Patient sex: F
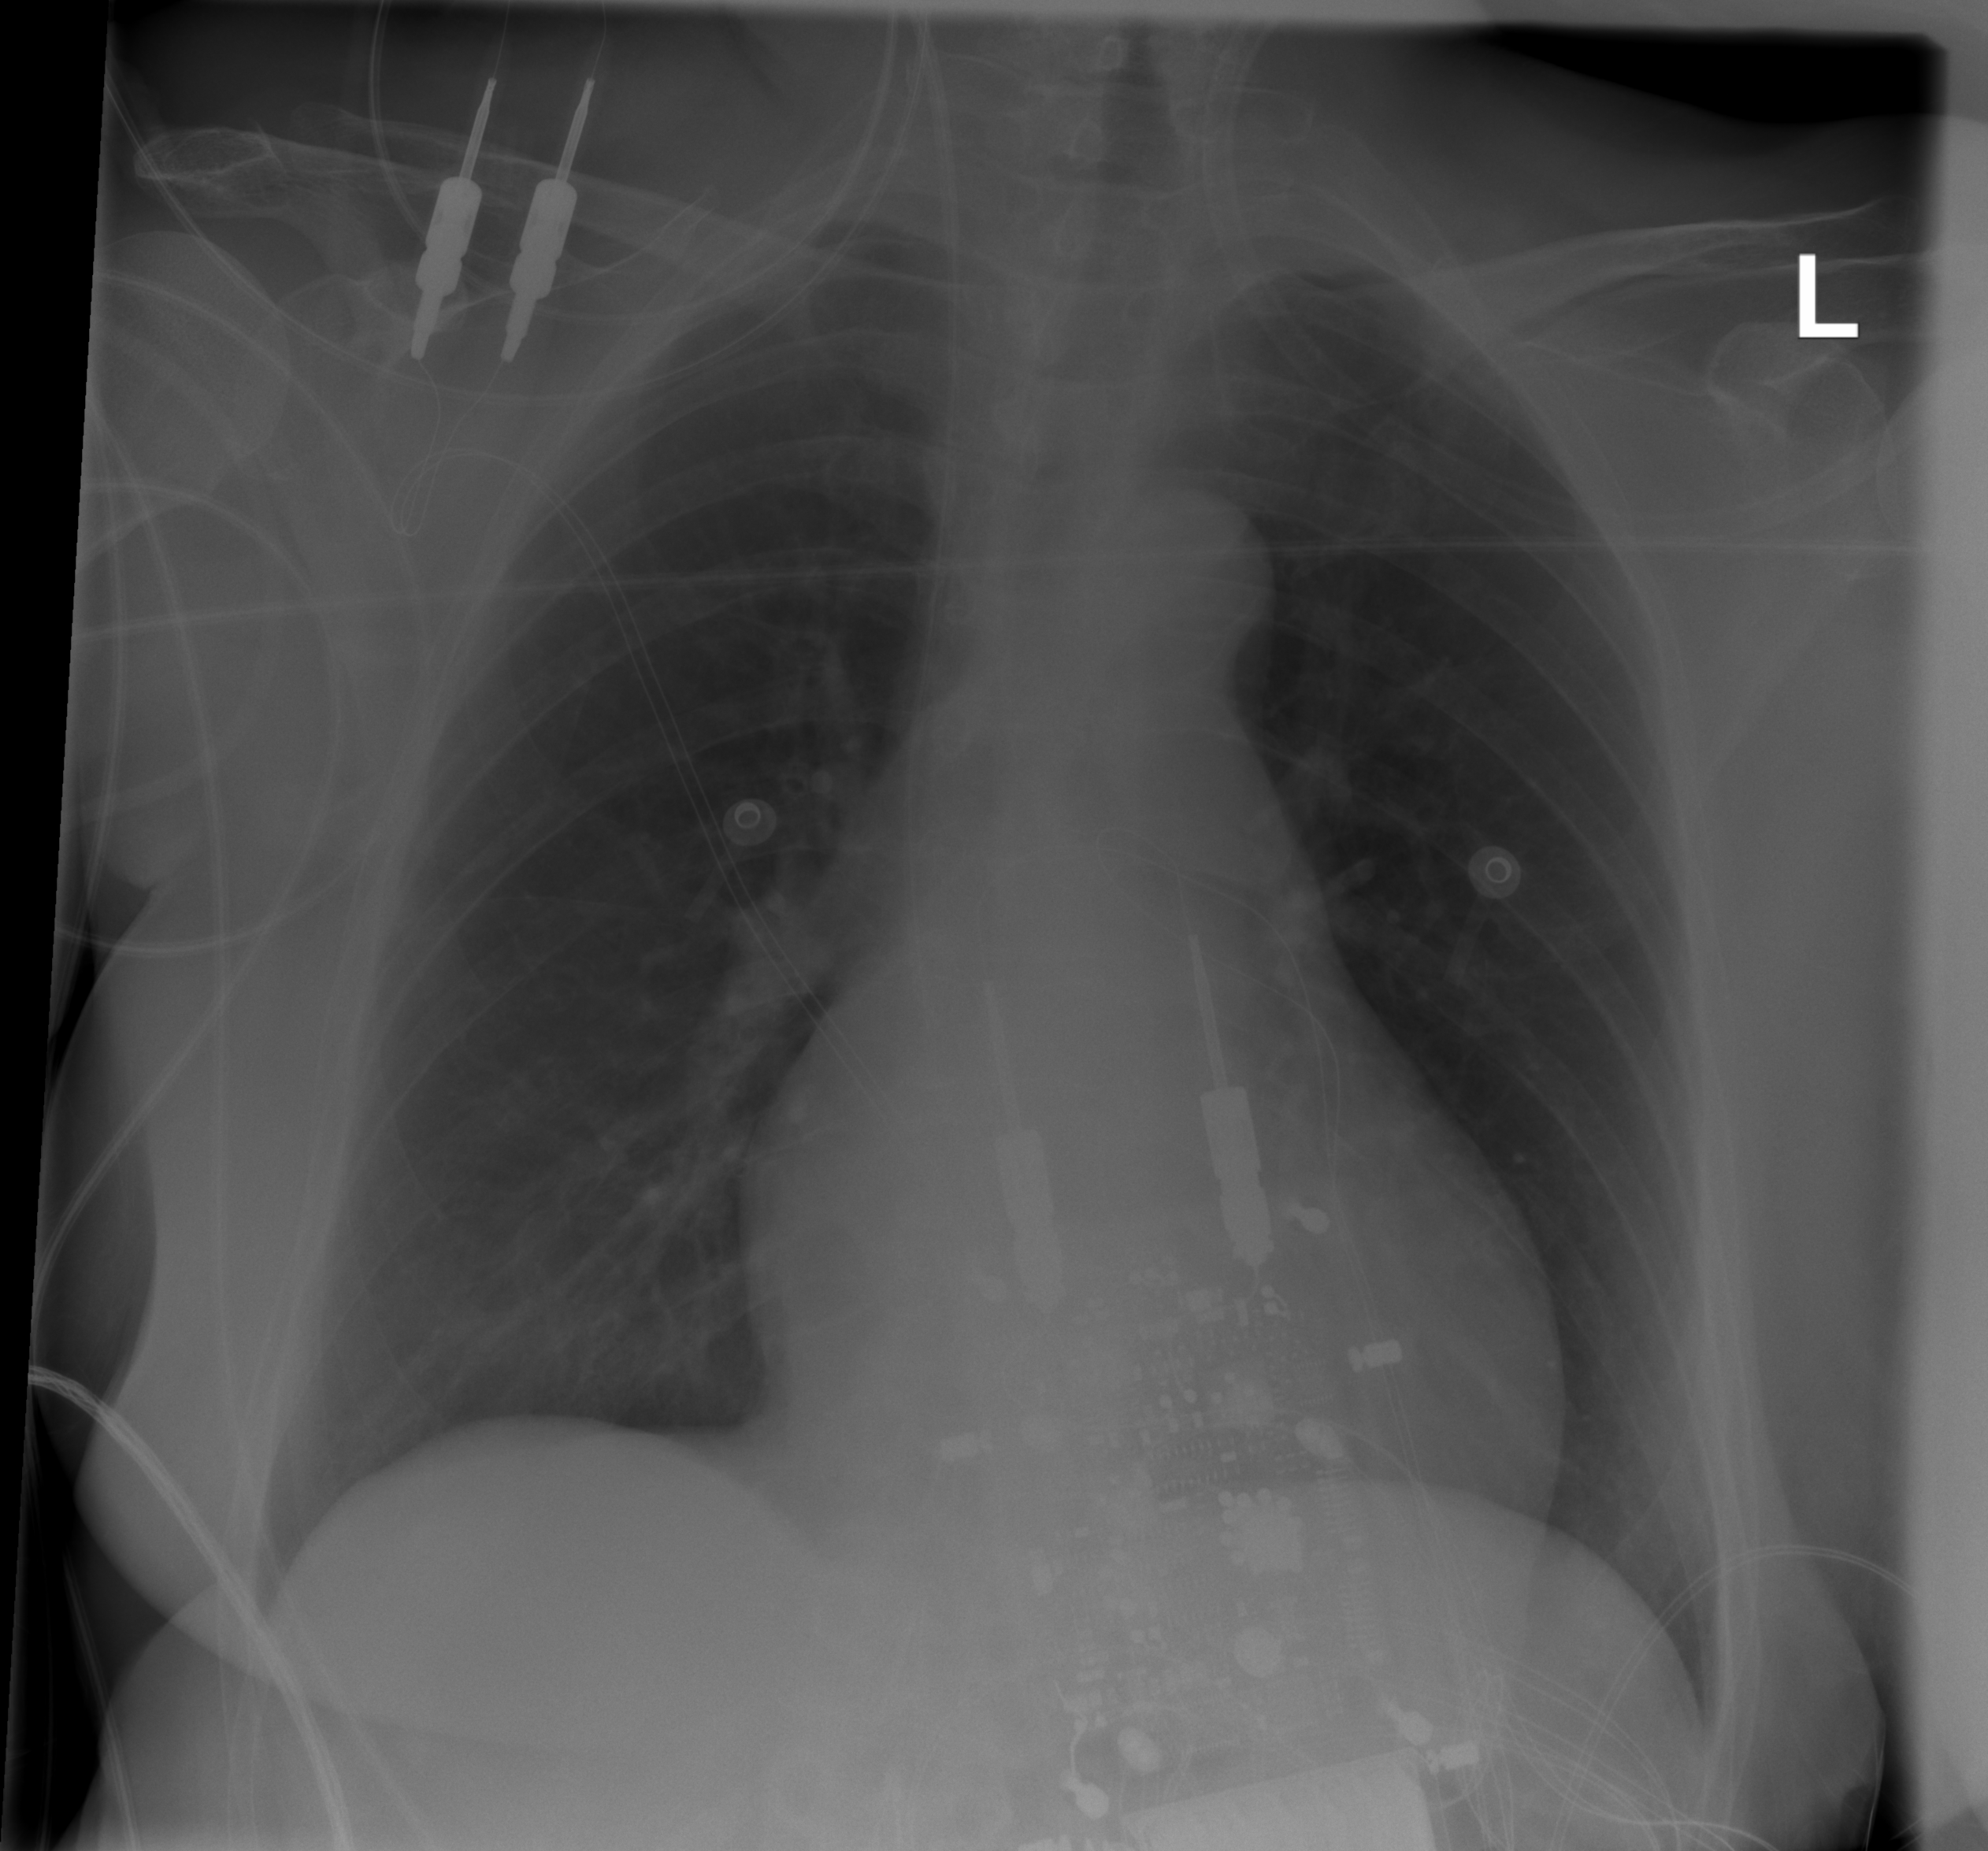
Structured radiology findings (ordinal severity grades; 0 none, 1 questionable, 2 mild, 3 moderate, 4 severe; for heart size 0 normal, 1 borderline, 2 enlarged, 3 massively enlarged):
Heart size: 0
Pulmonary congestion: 2
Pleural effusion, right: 0
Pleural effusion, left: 0
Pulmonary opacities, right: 1
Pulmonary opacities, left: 1
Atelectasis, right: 1
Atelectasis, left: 1